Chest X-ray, PA view. Patient: 51 years old, sex M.
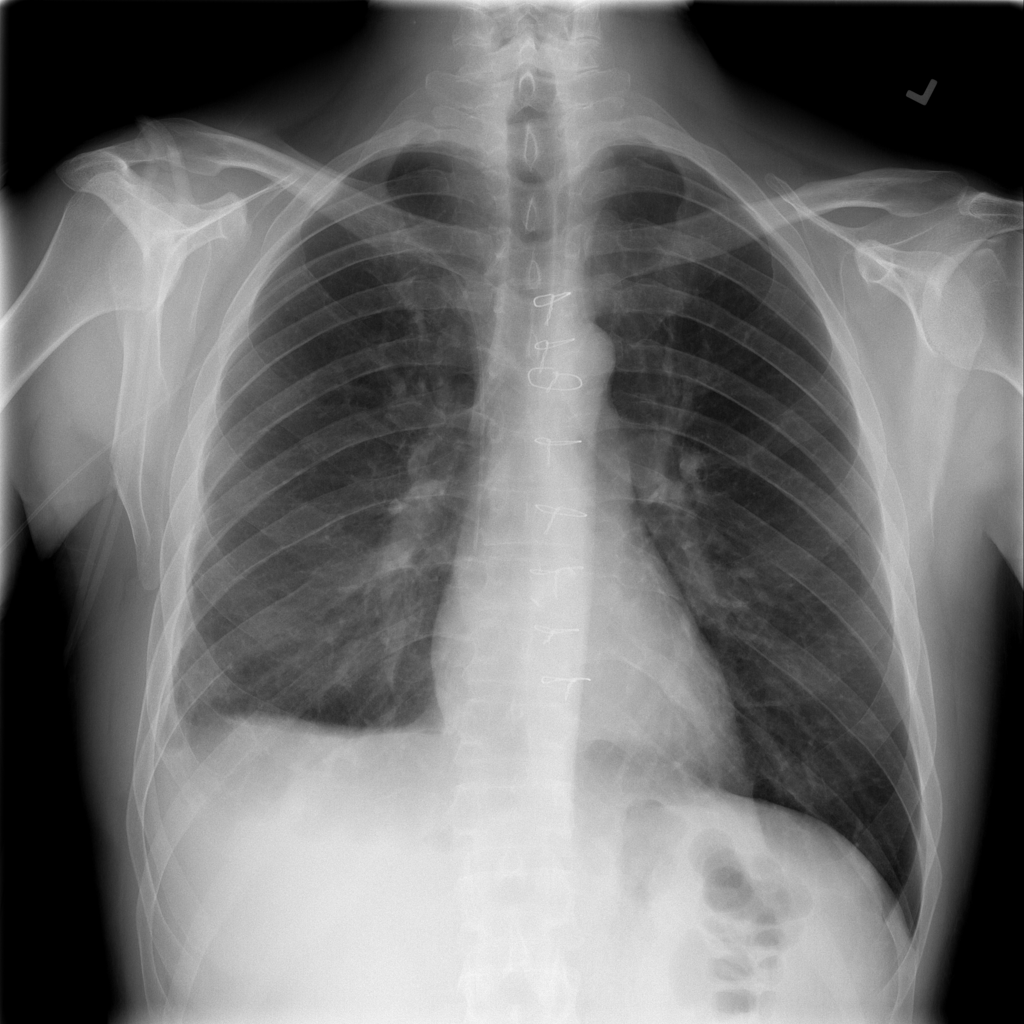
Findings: Effusion